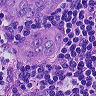
Metastatic tissue present: yes